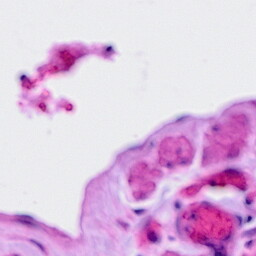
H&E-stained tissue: Ovarian